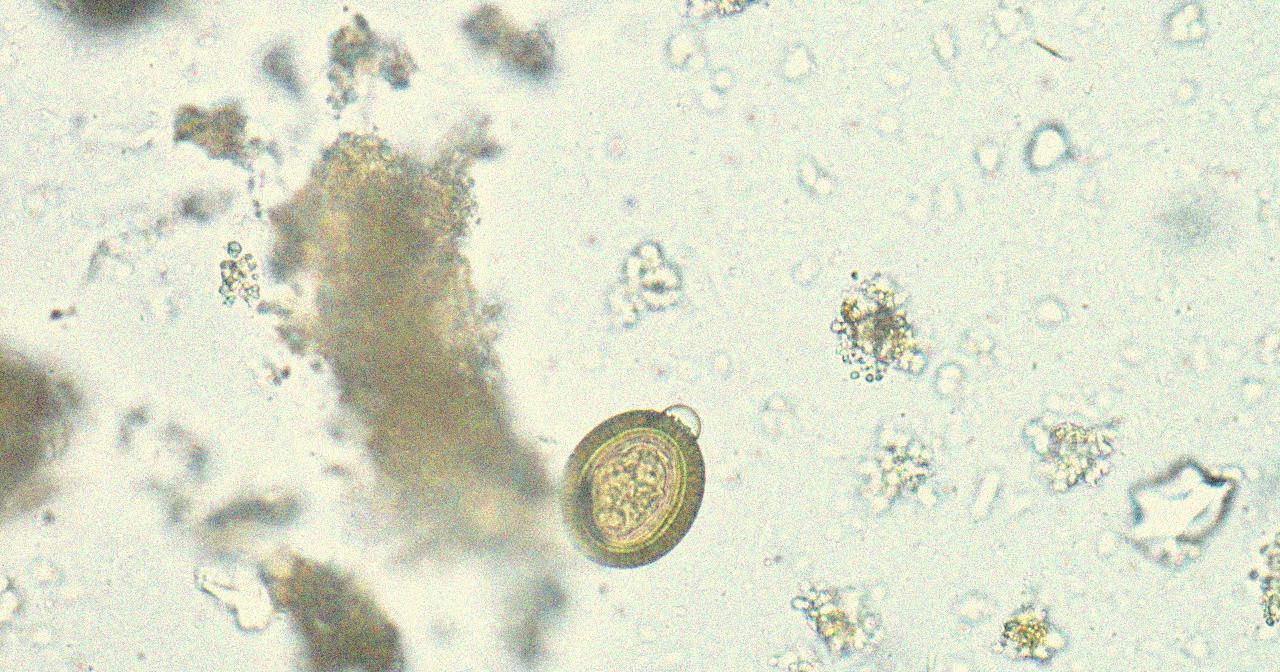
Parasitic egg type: Taenia spp. egg